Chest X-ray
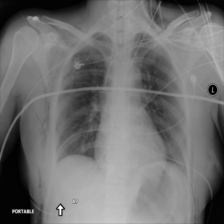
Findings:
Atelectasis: negative
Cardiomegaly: negative
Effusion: negative
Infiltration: negative
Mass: negative
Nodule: negative
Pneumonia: negative
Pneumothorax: negative
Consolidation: negative
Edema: negative
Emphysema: positive
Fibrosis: negative
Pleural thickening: negative
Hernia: negative